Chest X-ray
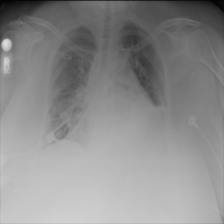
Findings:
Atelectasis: positive
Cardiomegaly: negative
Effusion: negative
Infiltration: negative
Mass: negative
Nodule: negative
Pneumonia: negative
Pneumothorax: negative
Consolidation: negative
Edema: negative
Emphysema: negative
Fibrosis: negative
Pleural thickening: negative
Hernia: negative